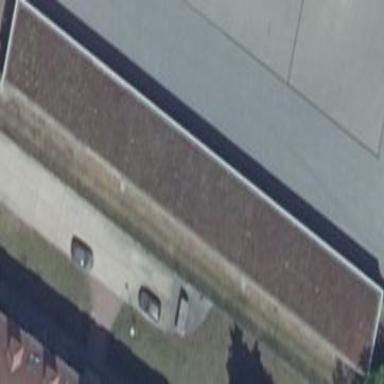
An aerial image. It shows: Flat-roofed carport with grass roof. The building is silver in color.